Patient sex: M
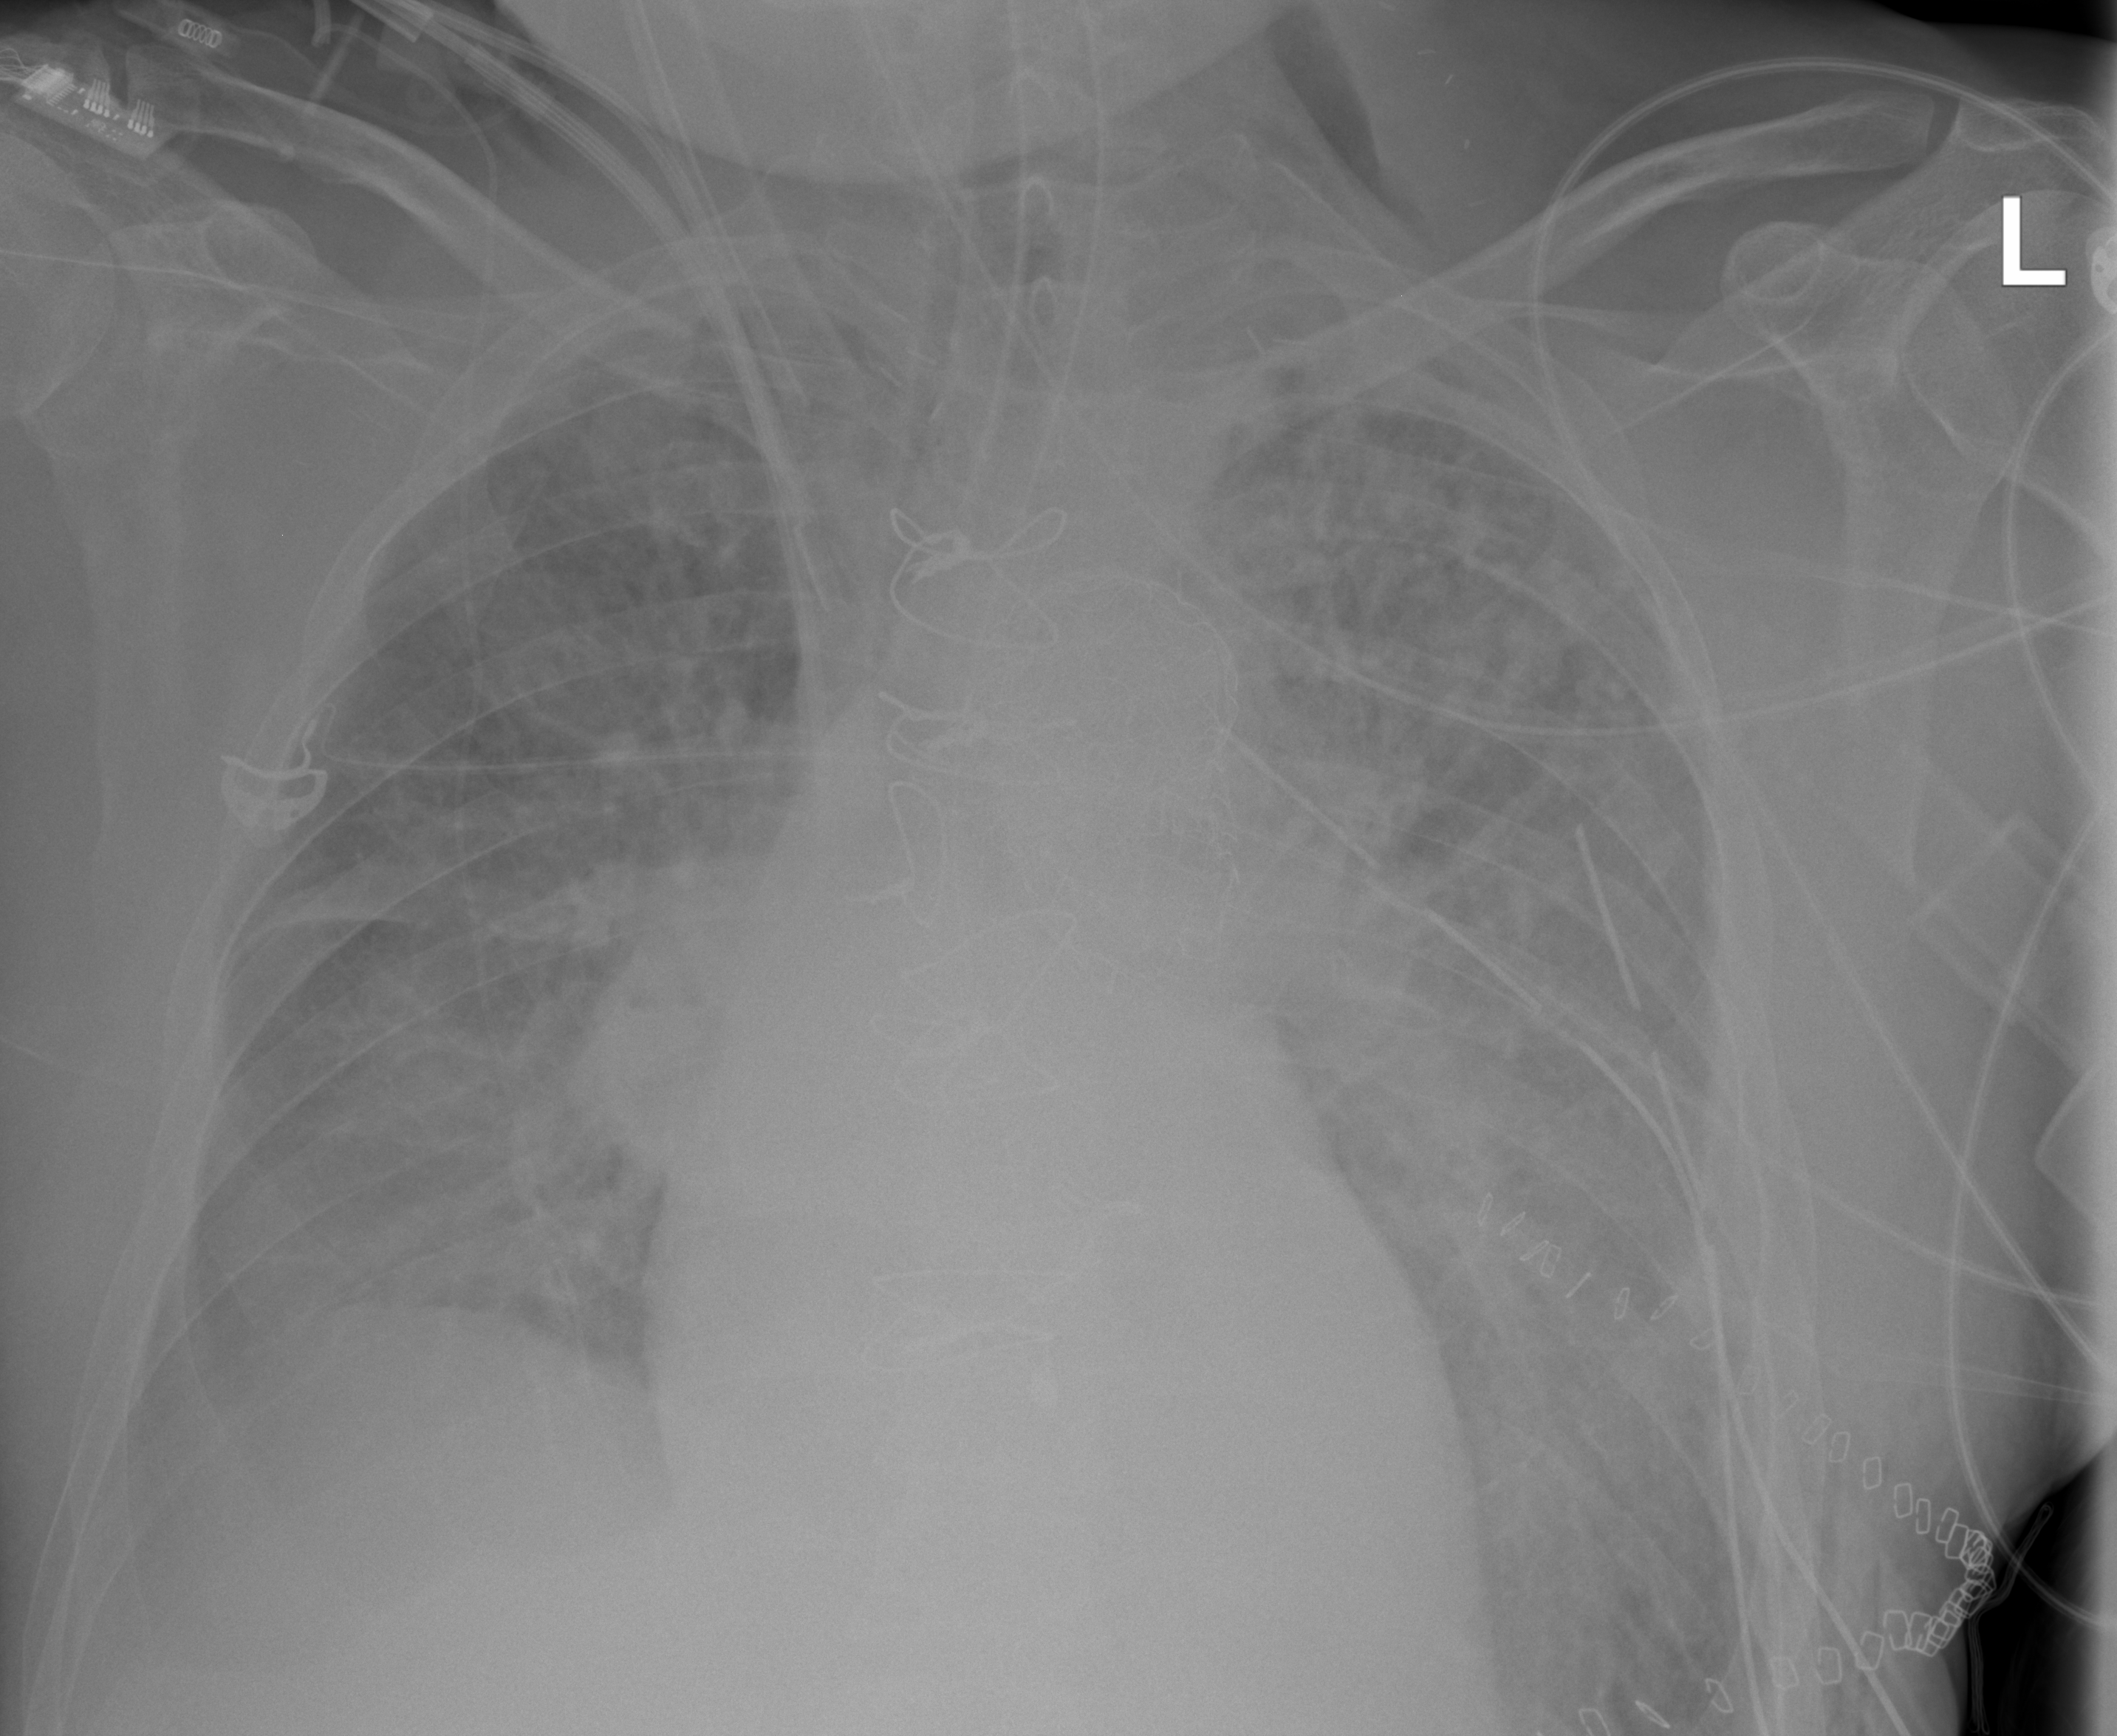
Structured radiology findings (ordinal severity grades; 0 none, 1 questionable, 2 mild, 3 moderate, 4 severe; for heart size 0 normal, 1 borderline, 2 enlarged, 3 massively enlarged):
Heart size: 1
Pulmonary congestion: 3
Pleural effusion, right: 2
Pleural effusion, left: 2
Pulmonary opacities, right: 2
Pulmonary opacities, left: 2
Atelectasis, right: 2
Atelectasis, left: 2